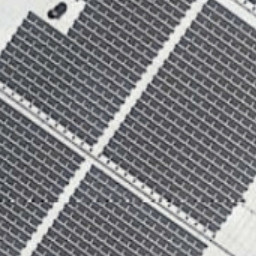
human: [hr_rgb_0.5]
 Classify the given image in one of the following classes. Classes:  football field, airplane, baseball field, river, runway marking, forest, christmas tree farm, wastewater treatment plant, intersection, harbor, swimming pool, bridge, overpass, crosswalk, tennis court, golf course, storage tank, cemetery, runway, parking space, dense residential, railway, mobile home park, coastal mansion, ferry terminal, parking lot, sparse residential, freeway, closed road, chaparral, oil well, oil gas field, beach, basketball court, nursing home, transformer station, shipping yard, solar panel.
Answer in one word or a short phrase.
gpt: solar panel